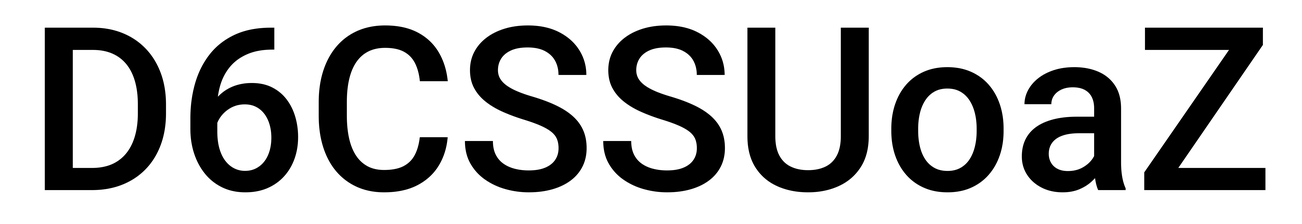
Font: Roboto_Medium